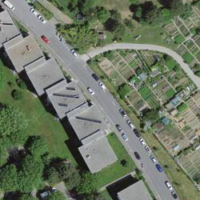
EUNIS habitat code: 53
Species observed at this site:
Streptopelia decaocto
Trifolium repens
Plodia interpunctella